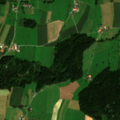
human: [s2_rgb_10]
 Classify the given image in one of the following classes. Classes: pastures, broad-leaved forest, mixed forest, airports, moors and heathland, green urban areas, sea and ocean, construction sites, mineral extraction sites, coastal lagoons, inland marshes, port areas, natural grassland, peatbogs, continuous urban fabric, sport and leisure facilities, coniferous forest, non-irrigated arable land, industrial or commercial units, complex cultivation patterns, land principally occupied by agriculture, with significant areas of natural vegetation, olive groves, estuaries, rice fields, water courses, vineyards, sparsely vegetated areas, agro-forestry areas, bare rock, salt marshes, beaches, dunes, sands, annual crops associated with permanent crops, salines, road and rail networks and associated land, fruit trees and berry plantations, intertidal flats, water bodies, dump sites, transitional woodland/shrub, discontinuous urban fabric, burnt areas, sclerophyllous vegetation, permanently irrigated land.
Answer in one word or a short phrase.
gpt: non-irrigated arable land, coniferous forest, mixed forest